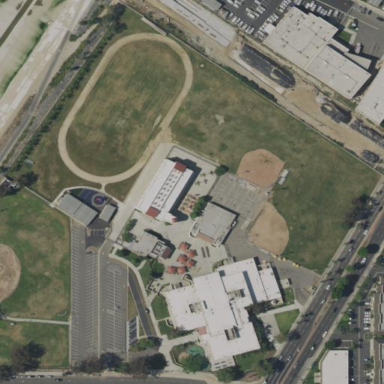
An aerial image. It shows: School.